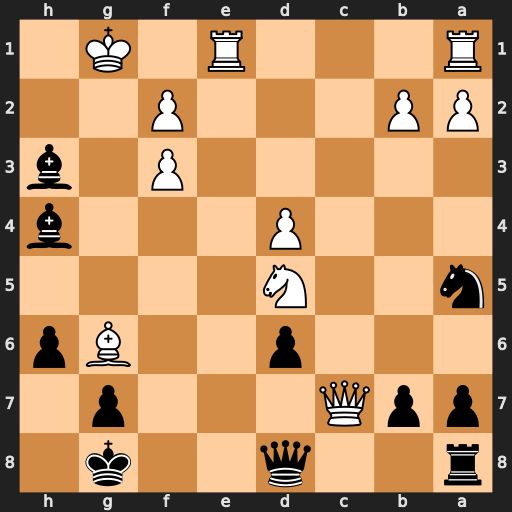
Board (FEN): r2q2k1/ppQ3p1/3p2Bp/n2N4/3P3b/5P1b/PP3P2/R3R1K1
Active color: b
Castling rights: -
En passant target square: -
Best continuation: Qg5+ Kh2 Qg2#